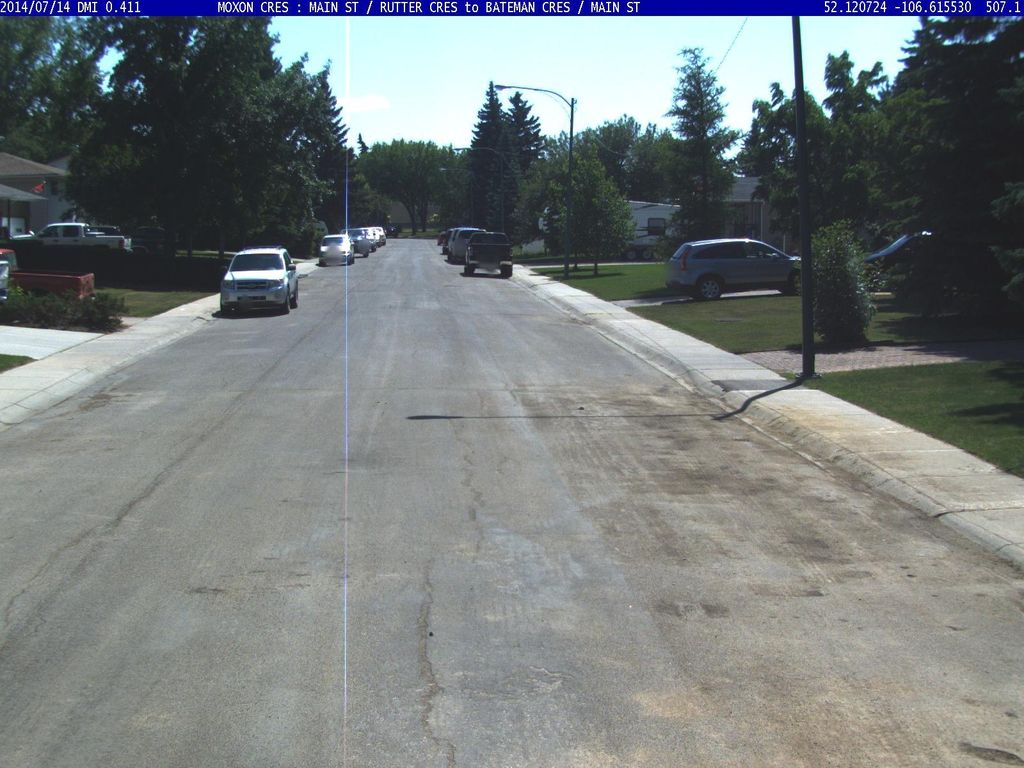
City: saskatoon